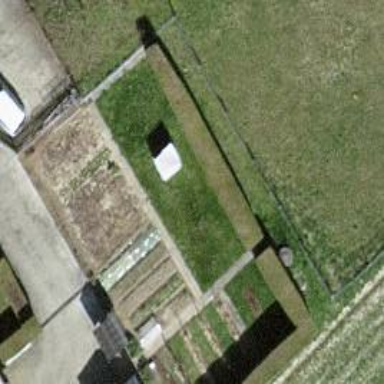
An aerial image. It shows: Garden area designed specifically for growing vegetables.